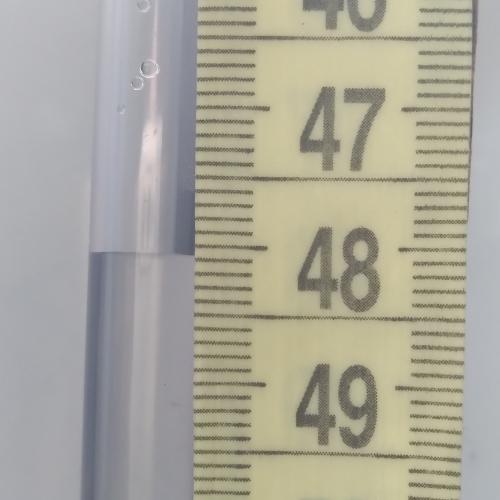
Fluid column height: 48.1 cm